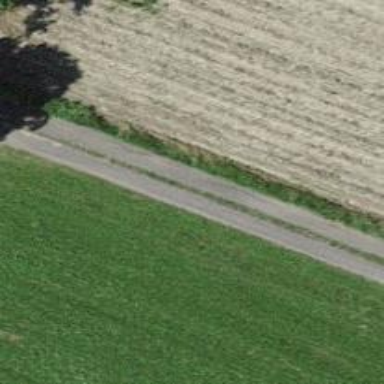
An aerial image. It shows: Track with fine gravel surface. The track has grade2 tracktype.